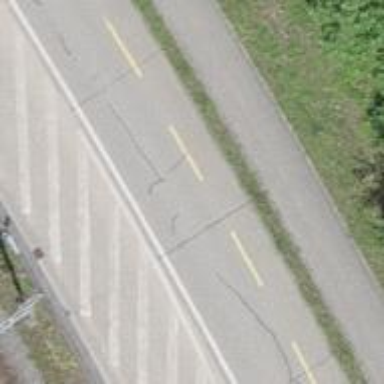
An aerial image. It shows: Asphalt road classified as primary highway.